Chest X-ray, AP view. Patient: 64 years old, sex F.
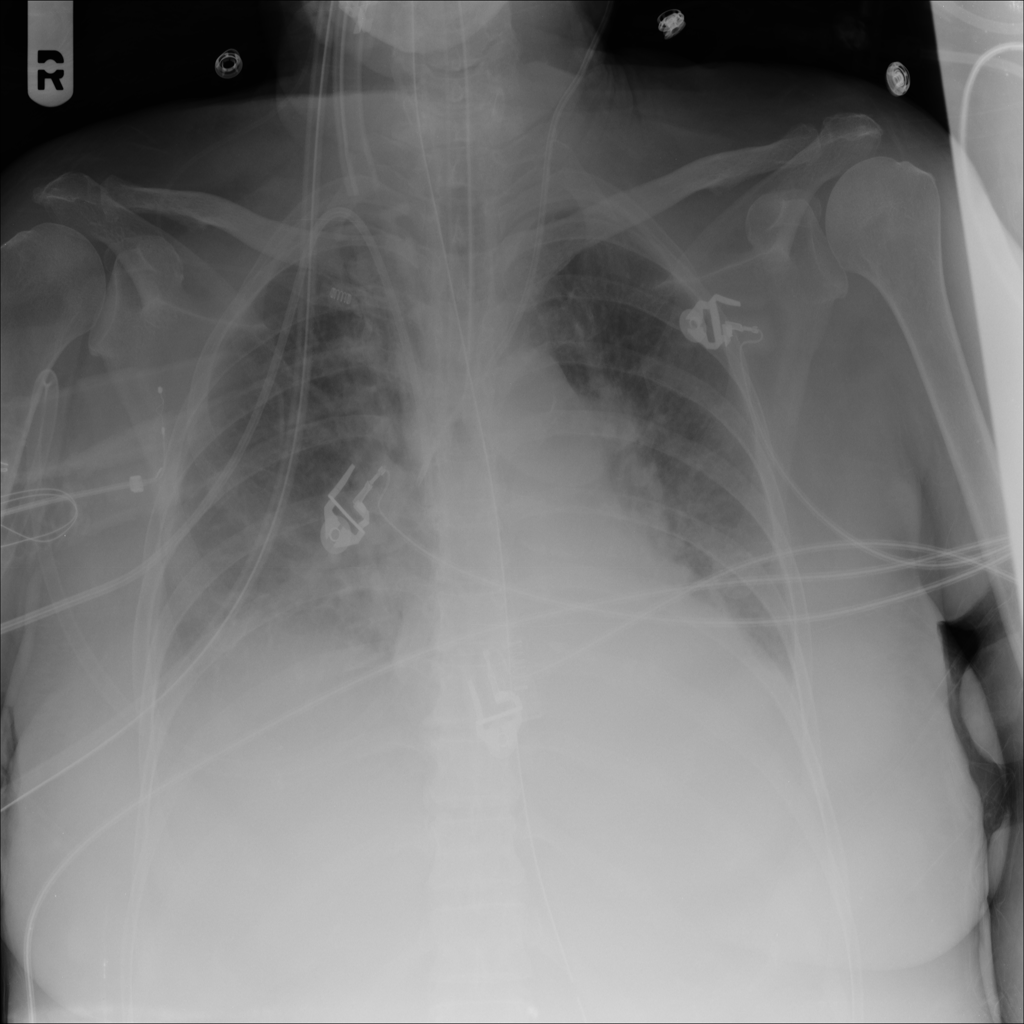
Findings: Effusion